Field crop: maize
Growth stage: 2
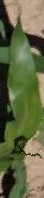
Species: maize